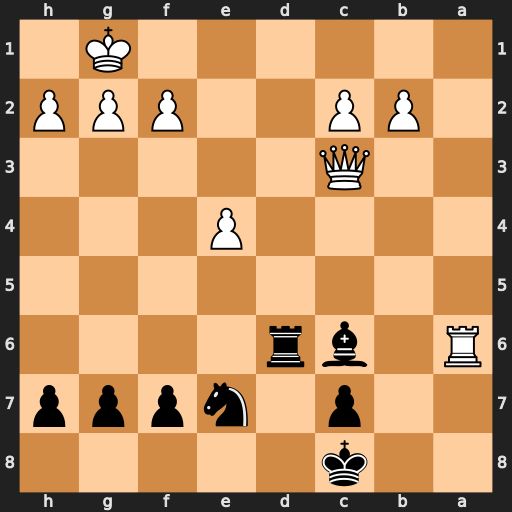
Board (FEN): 2k5/2p1nppp/R1br4/8/4P3/2Q5/1PP2PPP/6K1
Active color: b
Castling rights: -
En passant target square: -
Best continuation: Rd1+ Qe1 Rxe1#